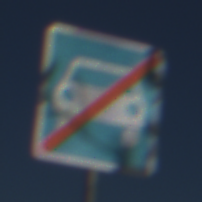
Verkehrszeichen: EndeKraftfahrstrasse
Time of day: MorningAfternoon
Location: Outdoor (RoadRail)
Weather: Clear
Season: NotSpecified
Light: Natural